Question: Can anyone tell me how to resolve the following issue, or what tools may be available for me to try to resolve this. I get this error when I try to start a Jelly Bean VM.
'''
Starting emulator for AVD 'Nexus_7'
createRenderThread failed to connect
Failed to allocate memory: 8
This application has requested the Runtime to terminate it in an unusual way.
Please contact the application's support team for more information.
'''
I've tried executing it from the command line as:
'''
C:\Program Files (x86)\Androidndroid-sdk ools>emulator -avd Nexus_7 -memory 1024
'''
And still no-go. I can't see any way to get more detailed information. And I really don't know where the comes from from memory allocation.
Here's my virtual device set-up:

Any help is appreciated.
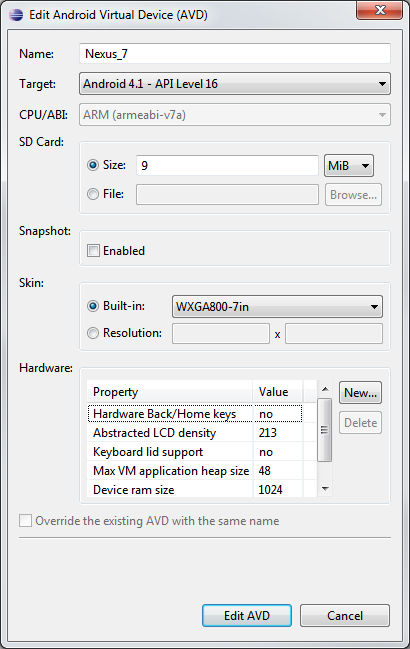
Answer: In my case this was caused by blocking some of the traffic/ports in my firewall.
It appears that this message is shown also when the emulator can not be reached (e.g. by Eclipse). When this is the case, the following happens:
- - -